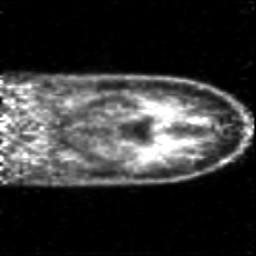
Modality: PET
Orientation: coronal
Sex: female
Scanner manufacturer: siemens